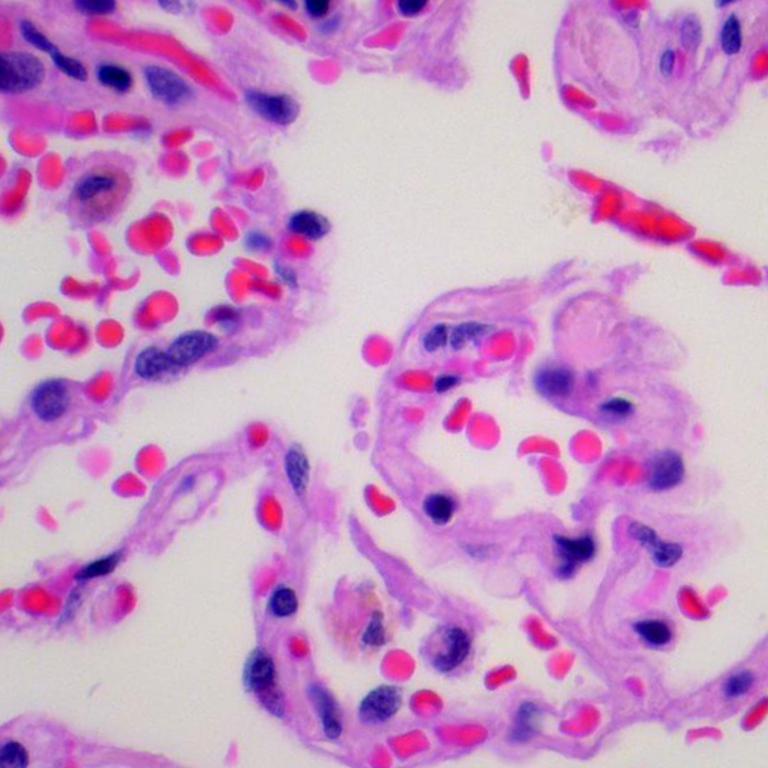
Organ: lung
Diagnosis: benign